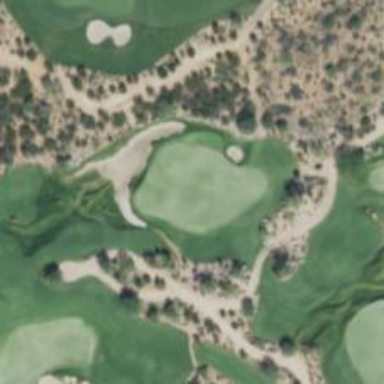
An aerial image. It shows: View of golf hole.